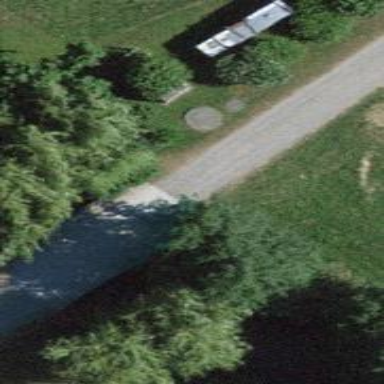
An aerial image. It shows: Gravel track on bridge with grade2 track type.